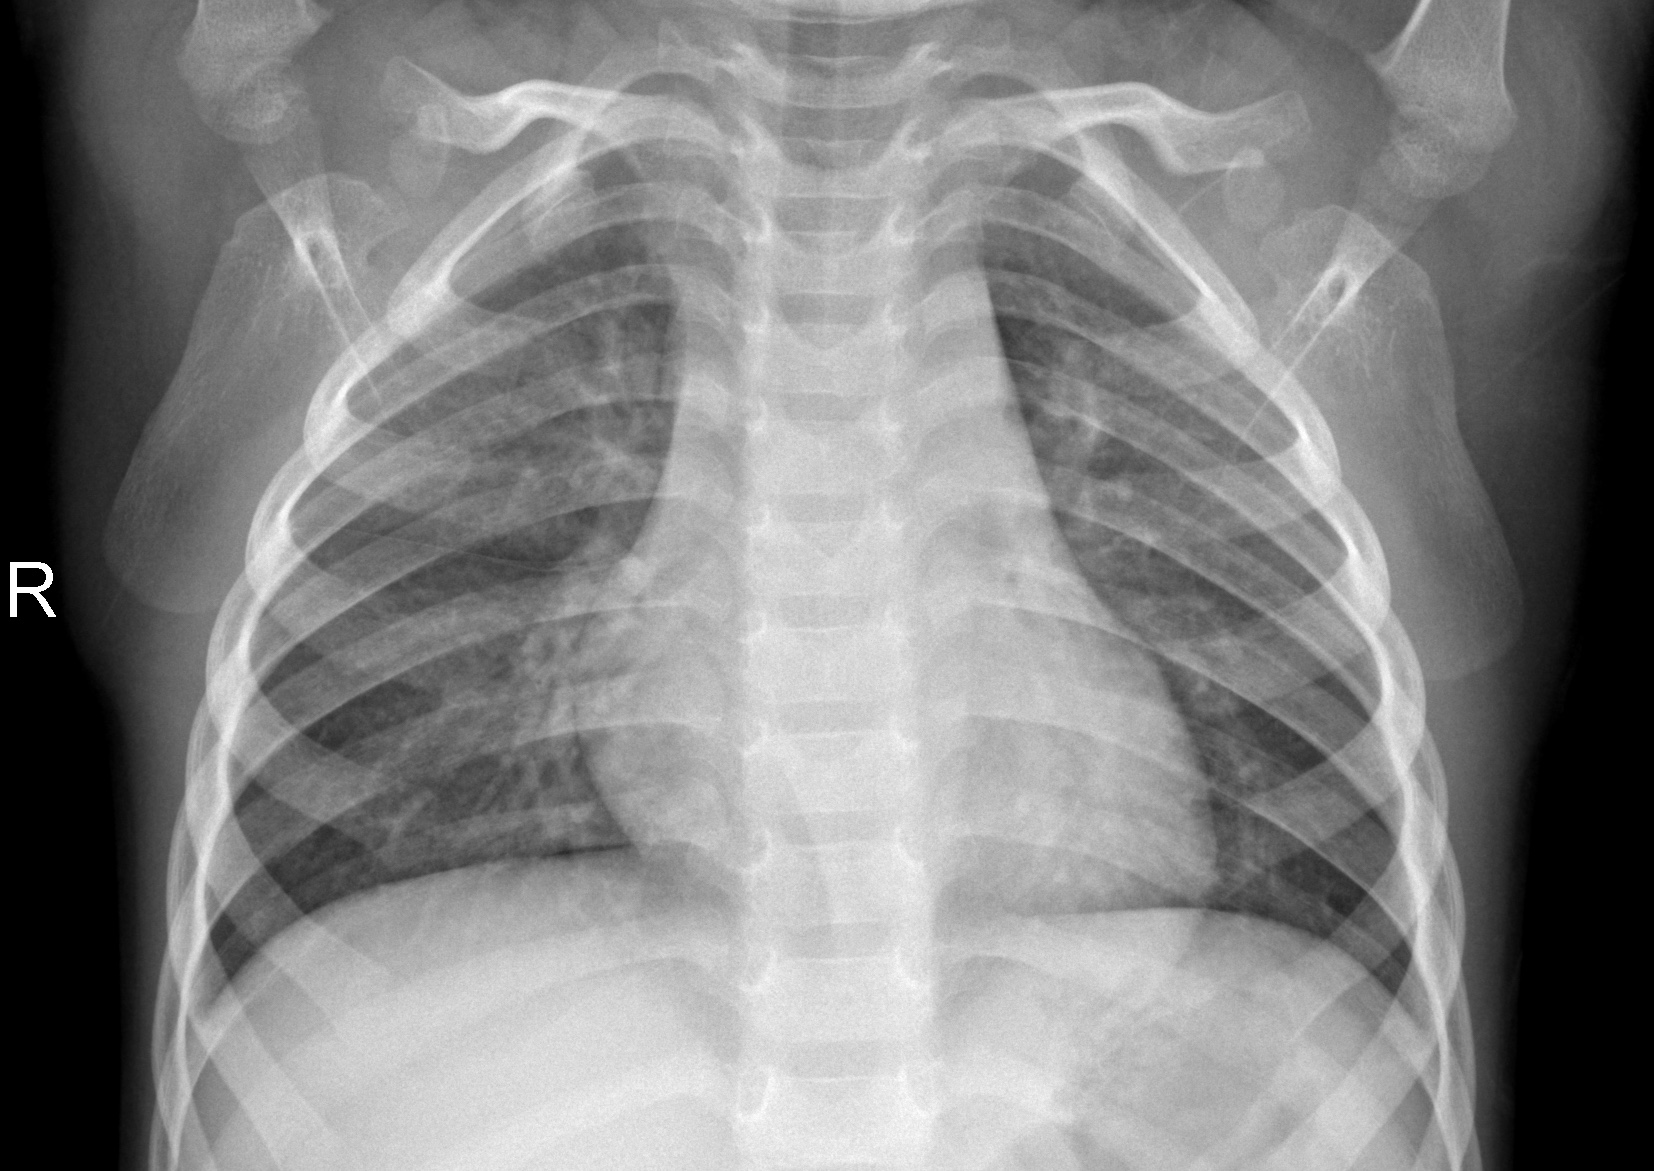
Diagnosis: NORMAL